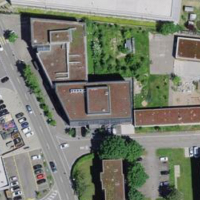
EUNIS habitat code: 54
Species observed at this site:
Cirsium vulgare